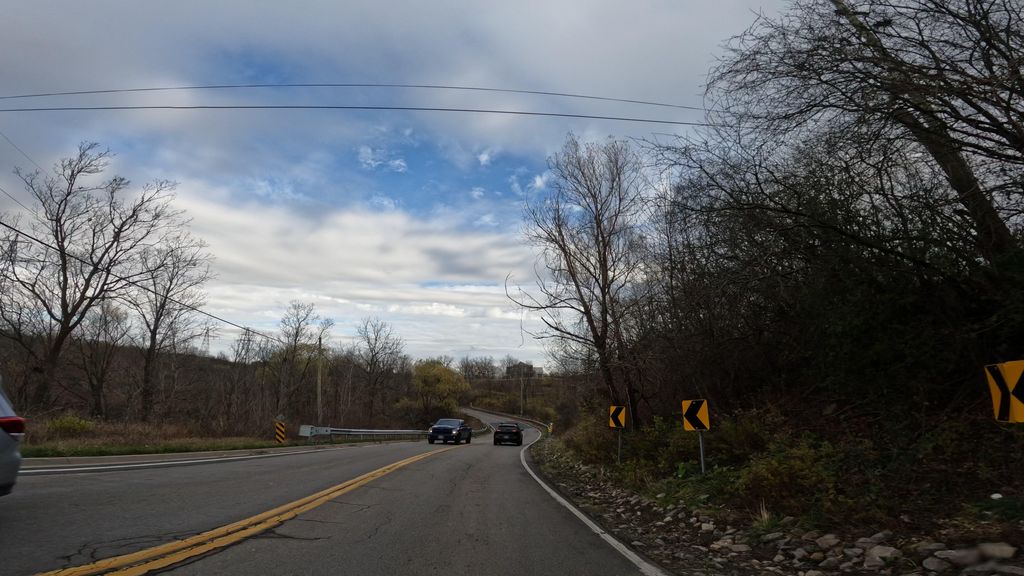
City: hamilton